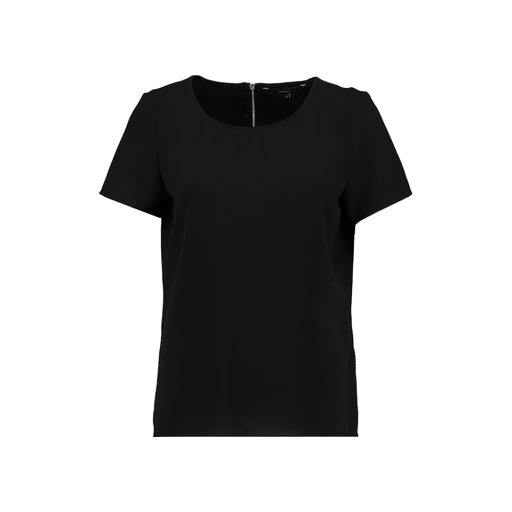
short-sleeve top only macy, black short-sleeved blouse, black short-sleeved top, white background